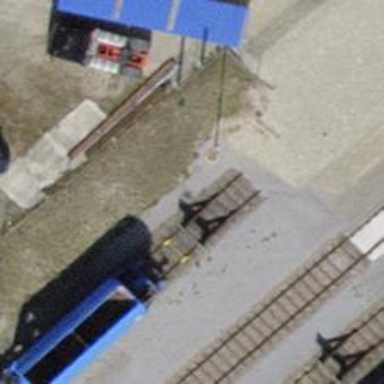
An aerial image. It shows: Railway buffer stop.